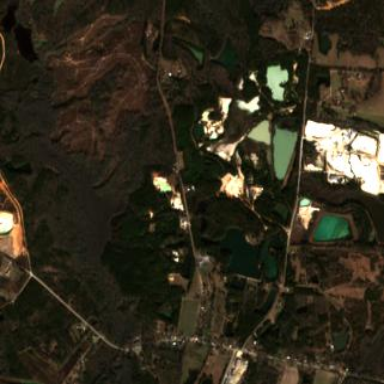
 and gravel pits are prevalent in this location."